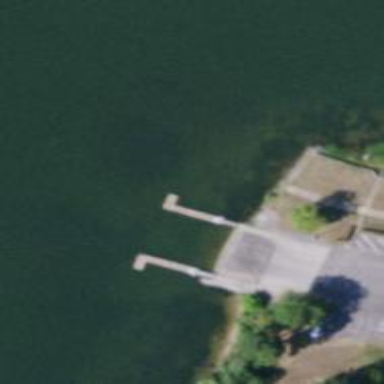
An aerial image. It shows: Slipway on leisure land.